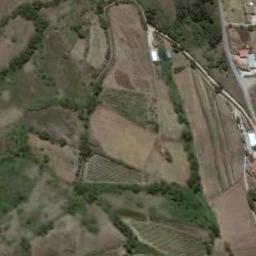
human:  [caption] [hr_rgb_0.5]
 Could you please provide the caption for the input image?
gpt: The bare and green terrace is next to some trees .

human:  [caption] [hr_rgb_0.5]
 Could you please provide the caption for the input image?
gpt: There is a winding path between the terraces .

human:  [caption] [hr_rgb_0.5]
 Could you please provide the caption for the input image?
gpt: Many irregularly shaped brown and green mixed farm fields with several paths and many buildings .

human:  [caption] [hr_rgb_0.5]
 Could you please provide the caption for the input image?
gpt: There are many plants on the terrace .

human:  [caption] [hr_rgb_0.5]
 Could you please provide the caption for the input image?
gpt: There are some buildings beside the terraces .